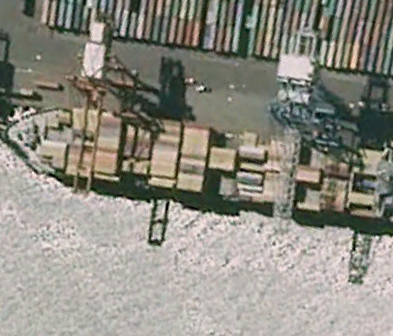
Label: Container_ship